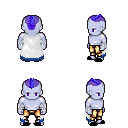
a pixel art fantasy rpg character, male body template, dark elf, purple skin, white trimmed cape, gold greaves, blue short mohawk hairstyle, white cloth bandages, black slippers, four views (front, back, left, right), 2x2 character sprite sheet, small pixel art, hard edges, no anti-aliasing